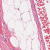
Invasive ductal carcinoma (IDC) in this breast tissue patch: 0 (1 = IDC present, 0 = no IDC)